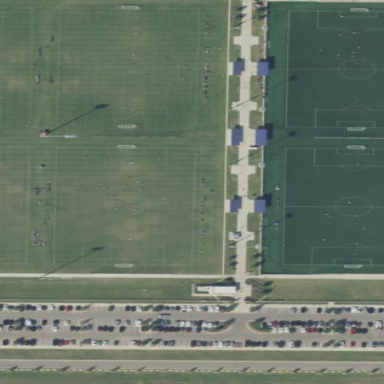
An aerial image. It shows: Soccer pitch for leisure land activities.